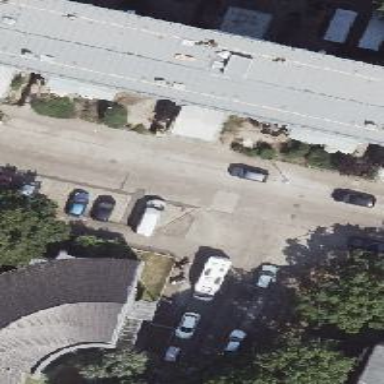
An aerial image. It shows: Residential road with concrete surface. It has parallel parking on both sides with lanes on the left and half on the kerb on the right. The right sidewalk is also concrete.